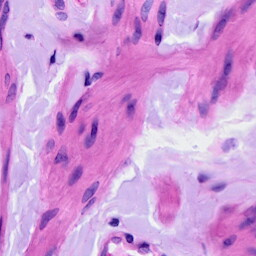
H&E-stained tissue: Ovarian